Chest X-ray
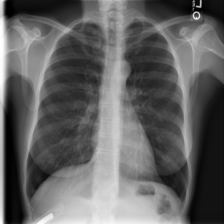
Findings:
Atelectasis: negative
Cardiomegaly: negative
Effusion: negative
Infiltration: negative
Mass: negative
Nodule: negative
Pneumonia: negative
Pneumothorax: negative
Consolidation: negative
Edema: negative
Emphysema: negative
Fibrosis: negative
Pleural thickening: negative
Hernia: negative